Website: slack
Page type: payment
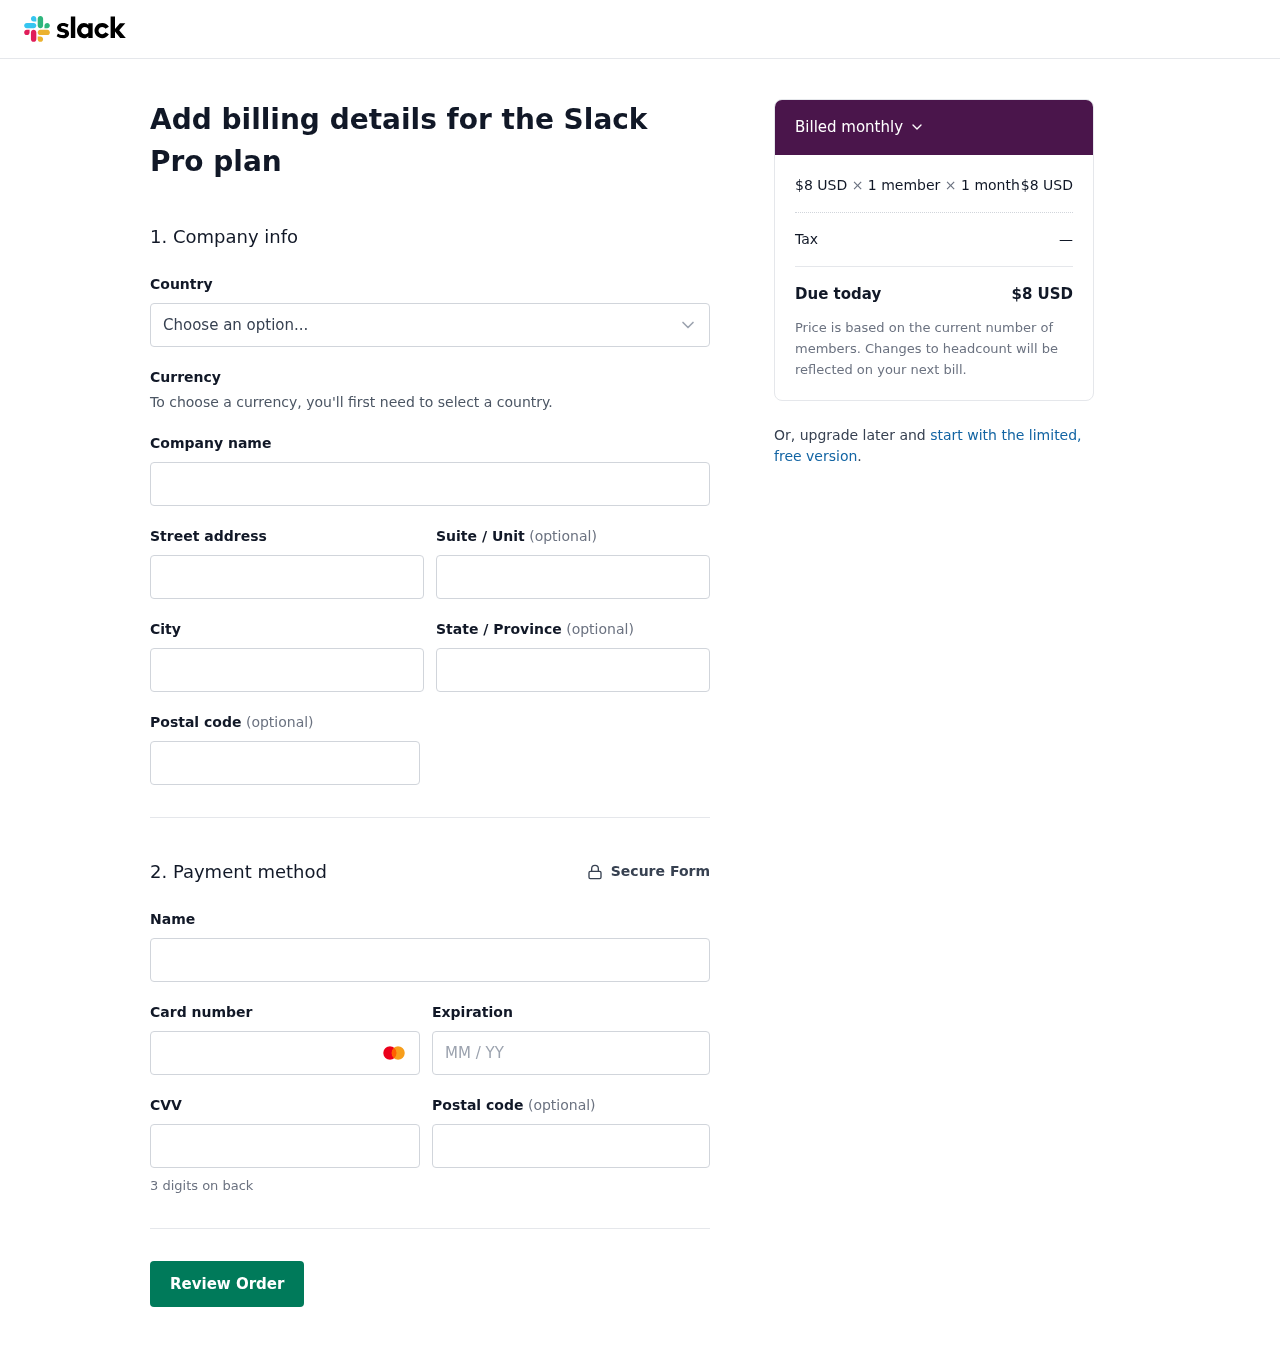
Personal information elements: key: PII_COUNTRY
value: United States
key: PII_STREET
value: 8605 Jeremy Ports Suite 240
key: PII_CITY
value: Davisbury
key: PII_STATE
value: South Carolina
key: PII_POSTCODE
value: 27371
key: PII_FULLNAME
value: Shannon Moody
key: PII_CARD_NUMBER
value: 2255 7145 2961 7601
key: PII_CARD_EXPIRY
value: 11/28
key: PII_CARD_CVV
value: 737
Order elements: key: ORDER_PRICE_PER_MEMBER
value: $8 USD
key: ORDER_NUM_MEMBERS
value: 1 member
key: ORDER_NUM_MONTHS
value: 1 month
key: ORDER_SUBTOTAL
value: $8 USD
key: ORDER_TAX
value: —
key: ORDER_TOTAL
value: $8 USD